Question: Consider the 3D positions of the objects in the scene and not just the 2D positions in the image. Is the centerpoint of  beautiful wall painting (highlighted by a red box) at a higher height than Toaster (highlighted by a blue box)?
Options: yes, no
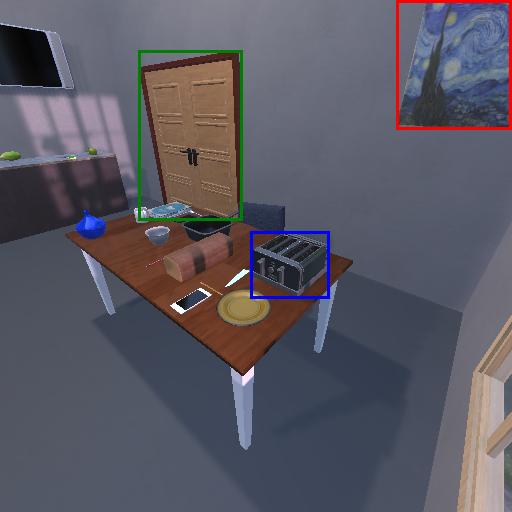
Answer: yes